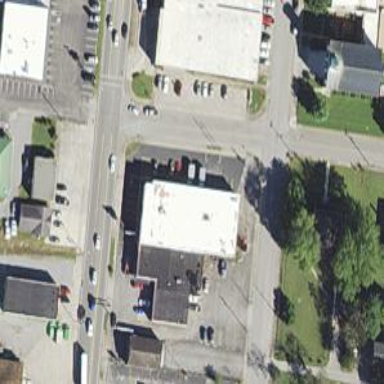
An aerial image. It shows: Retail building.